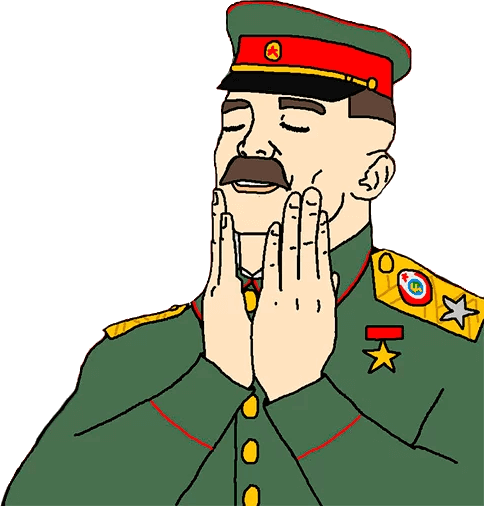
Label: 5_Feels_Good